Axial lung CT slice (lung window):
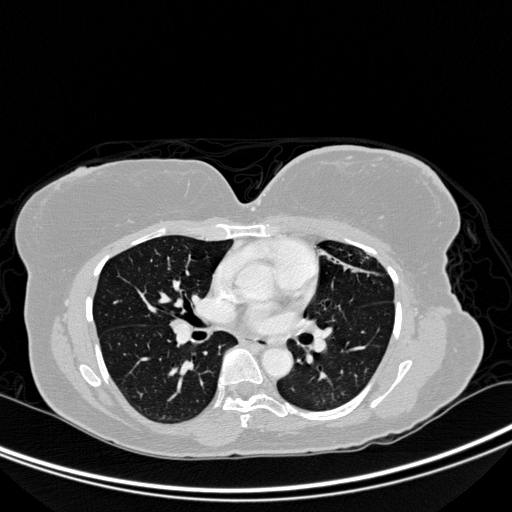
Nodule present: no